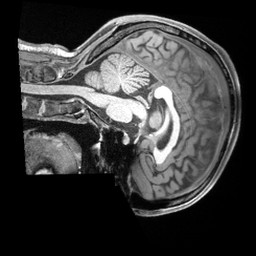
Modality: T1w
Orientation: sagittal
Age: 21
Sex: female
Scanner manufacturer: siemens
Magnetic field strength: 3 T
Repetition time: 2.4 s
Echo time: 0.00226 s